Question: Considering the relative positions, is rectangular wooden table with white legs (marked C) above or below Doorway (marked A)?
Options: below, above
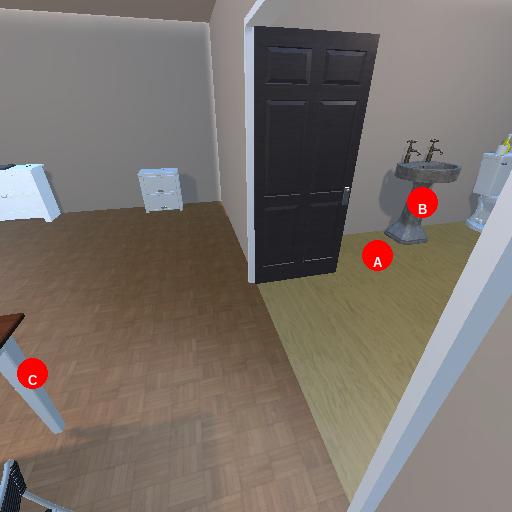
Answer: below